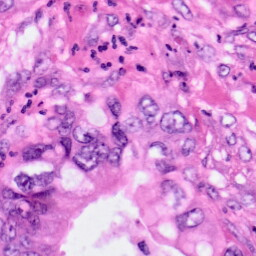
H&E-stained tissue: Pancreatic